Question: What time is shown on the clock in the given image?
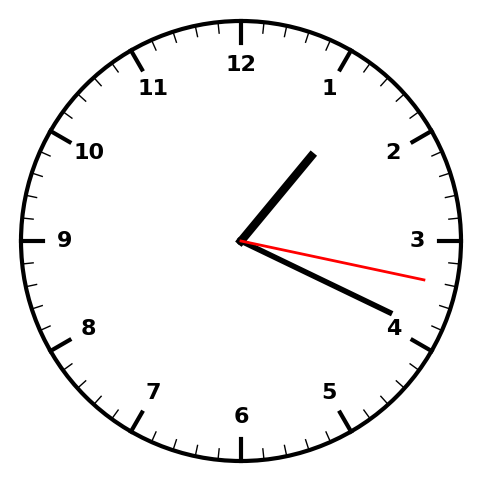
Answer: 01:19:17